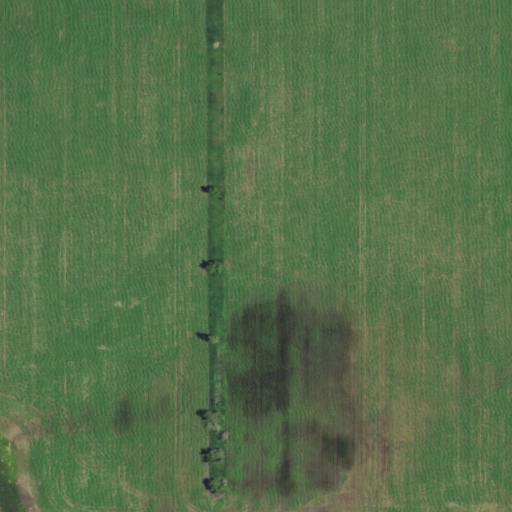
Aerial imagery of plain(s) in North Dakota named Paradise Flats containing cultivated crops and open development